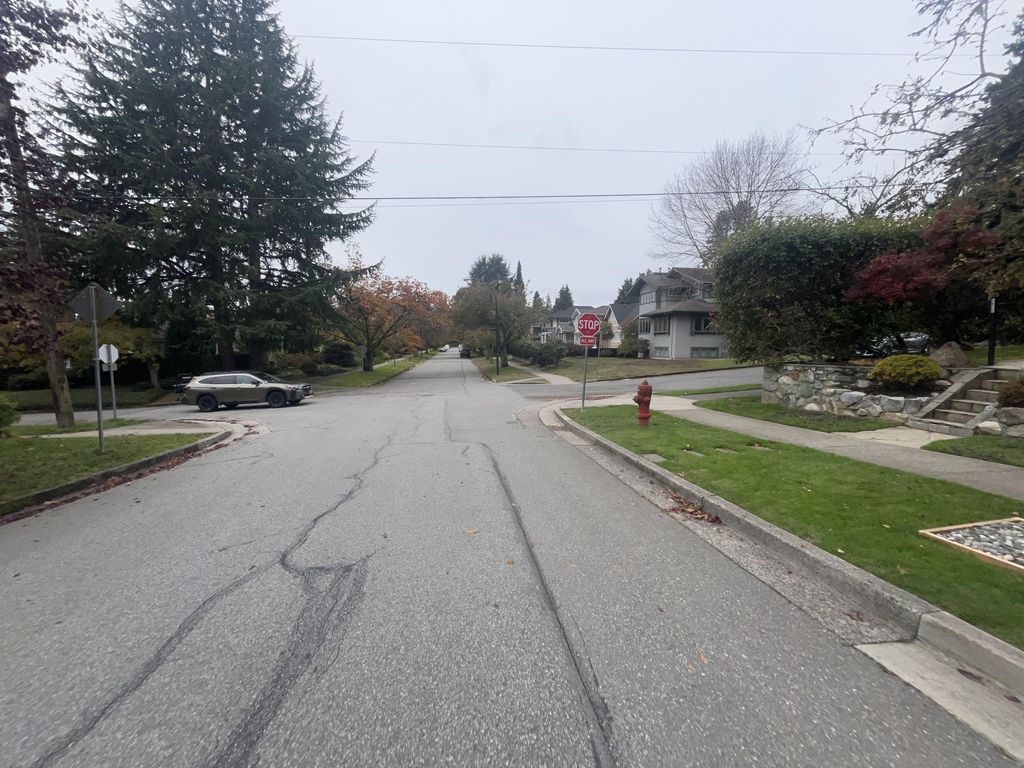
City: vancouver